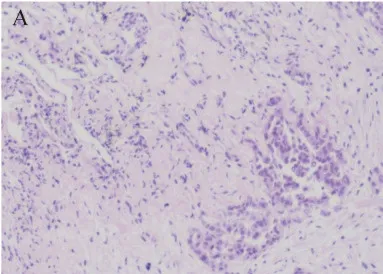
Pathological examination of the patient. (A) Lung tissue biopsy specimen (hematoxylin and eosin staining, magnification x100).
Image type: pathology (h&e)